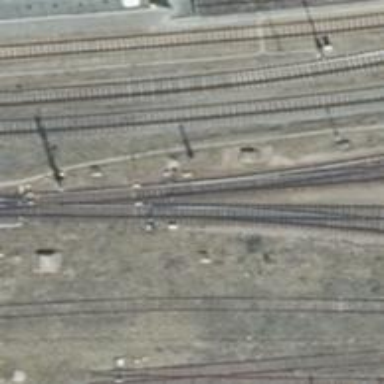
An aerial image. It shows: Railway switch.